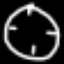
Label: clock